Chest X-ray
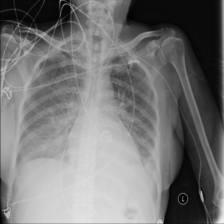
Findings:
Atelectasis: positive
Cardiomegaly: positive
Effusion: positive
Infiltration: negative
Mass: negative
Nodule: negative
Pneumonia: negative
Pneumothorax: negative
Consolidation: negative
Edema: negative
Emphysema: negative
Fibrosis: negative
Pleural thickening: negative
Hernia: negative